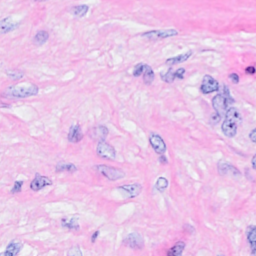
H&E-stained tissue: Breast